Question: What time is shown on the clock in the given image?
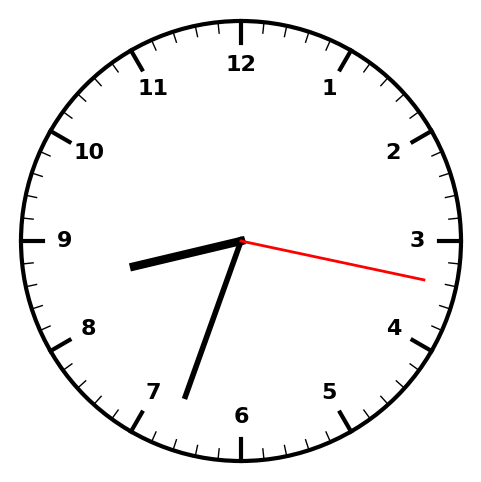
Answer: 08:33:17